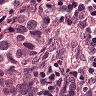
Metastatic tissue present: yes